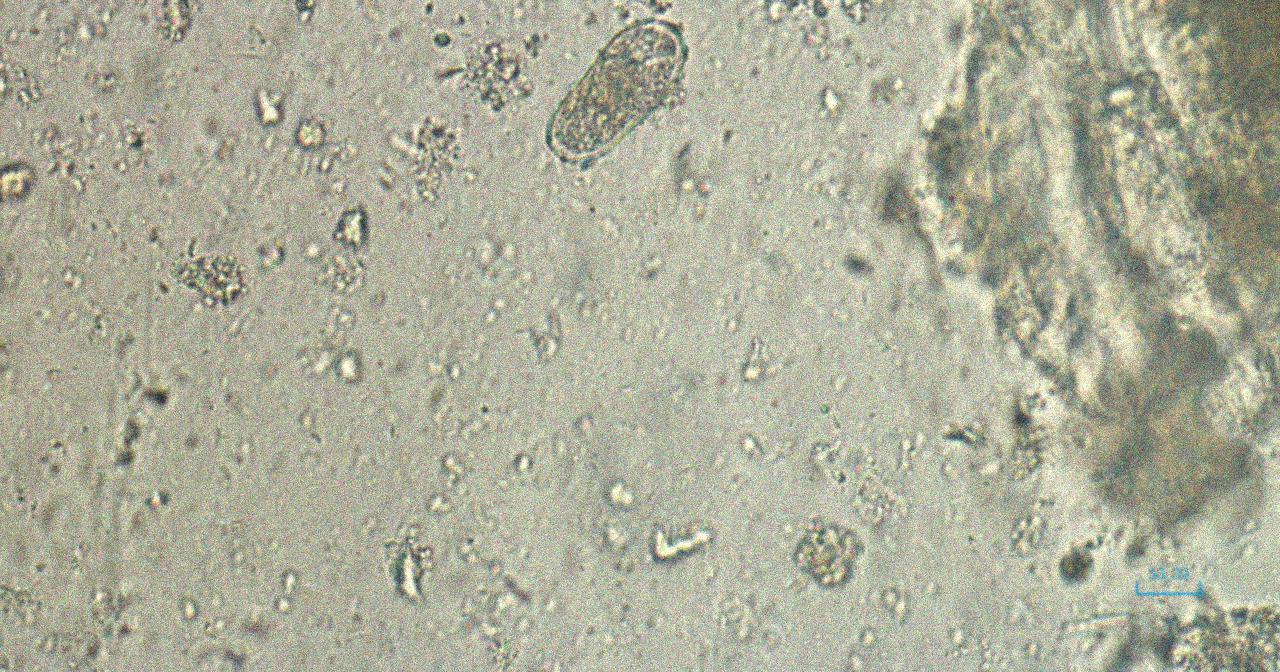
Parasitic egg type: Capillaria philippinensis